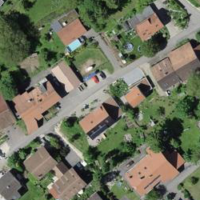
EUNIS habitat code: 54
Species observed at this site:
Allium ursinum